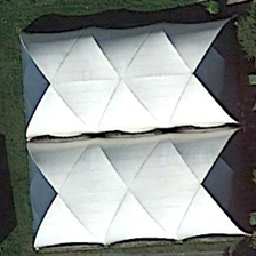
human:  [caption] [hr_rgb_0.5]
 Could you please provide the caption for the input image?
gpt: Several green trees and a piece of green grass surround two white rectangular buildings.

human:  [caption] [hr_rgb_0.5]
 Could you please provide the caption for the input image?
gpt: Several green trees and grasslands surround the two white rectangular buildings.

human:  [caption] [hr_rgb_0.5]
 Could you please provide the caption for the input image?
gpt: Several green trees and a piece of green grass surround the two white rectangular buildings.

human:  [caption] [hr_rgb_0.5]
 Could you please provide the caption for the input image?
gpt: Several green trees and green lawns surround the two white rectangular buildings.

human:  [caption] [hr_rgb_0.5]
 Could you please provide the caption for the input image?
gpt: Several green trees and green grass revolve around two white rectangular buildings.